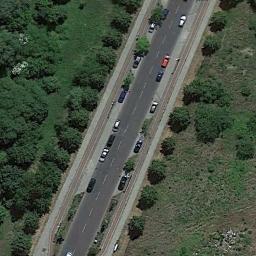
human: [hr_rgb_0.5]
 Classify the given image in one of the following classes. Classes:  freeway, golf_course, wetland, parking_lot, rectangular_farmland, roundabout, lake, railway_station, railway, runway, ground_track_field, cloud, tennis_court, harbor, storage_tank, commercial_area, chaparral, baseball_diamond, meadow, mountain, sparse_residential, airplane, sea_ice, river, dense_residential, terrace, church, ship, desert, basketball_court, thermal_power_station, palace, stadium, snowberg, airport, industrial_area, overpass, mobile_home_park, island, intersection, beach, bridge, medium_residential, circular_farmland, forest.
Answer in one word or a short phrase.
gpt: freeway